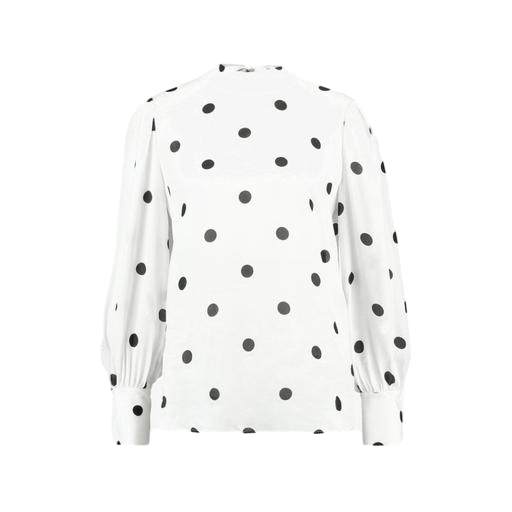
white polka-dot shirt, polka-dot blouse, white and black polka dot shirt, white background